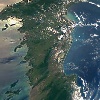
Label: land